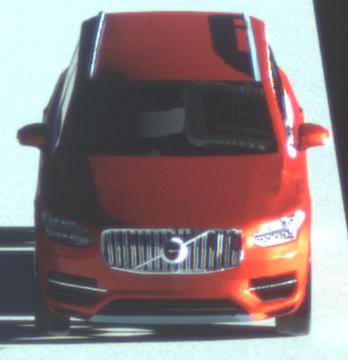
Make: Volvo
Model: XC90 B5
Detailed model: XC90 (L)
Model produced from: 2019/08
Model produced until: 2020/04
Doors: 5
Color: red
Road condition: dry road
Daytime: sunrise or sunset
Contrast: high contrast